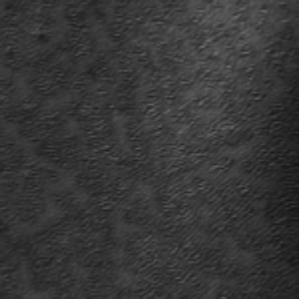
Label: frost